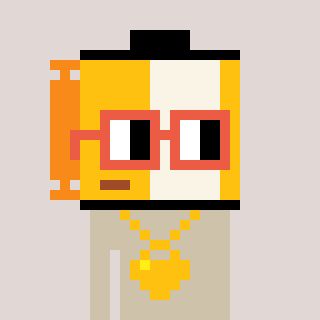
a pixel art character with square orange glasses, a film roll-shaped head and a bege-colored body on a warm background